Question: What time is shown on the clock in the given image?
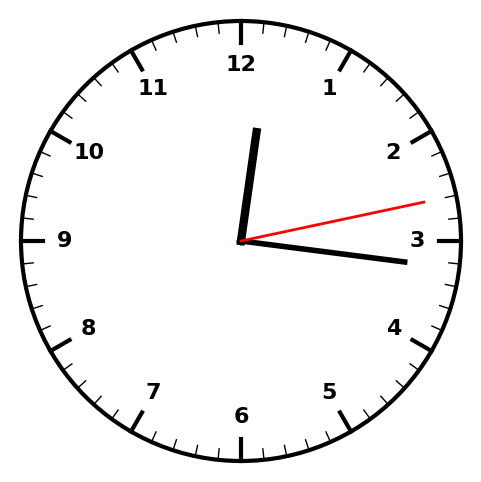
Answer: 12:16:13